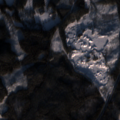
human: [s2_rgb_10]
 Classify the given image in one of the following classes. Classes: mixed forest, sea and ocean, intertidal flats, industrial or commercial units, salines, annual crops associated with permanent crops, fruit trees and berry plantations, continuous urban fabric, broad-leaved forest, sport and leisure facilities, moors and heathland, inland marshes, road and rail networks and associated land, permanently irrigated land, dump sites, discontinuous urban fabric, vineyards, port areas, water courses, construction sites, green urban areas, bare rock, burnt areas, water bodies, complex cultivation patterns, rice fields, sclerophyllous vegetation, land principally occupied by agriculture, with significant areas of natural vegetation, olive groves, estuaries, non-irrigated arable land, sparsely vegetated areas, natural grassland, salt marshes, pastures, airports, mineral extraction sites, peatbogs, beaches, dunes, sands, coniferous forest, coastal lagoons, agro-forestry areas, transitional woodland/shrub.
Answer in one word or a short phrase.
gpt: coniferous forest, transitional woodland/shrub, water bodies